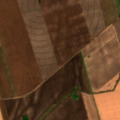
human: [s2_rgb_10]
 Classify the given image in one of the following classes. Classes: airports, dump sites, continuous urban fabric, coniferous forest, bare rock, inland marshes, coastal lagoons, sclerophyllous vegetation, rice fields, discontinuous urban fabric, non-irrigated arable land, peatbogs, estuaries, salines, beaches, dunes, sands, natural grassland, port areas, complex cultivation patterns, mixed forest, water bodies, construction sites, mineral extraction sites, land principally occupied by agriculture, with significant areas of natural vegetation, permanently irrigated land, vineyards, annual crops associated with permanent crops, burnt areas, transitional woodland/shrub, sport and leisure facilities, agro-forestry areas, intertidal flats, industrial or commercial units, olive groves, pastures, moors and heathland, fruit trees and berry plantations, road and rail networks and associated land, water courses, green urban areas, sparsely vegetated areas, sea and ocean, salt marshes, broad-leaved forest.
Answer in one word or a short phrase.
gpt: non-irrigated arable land